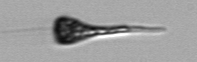
Label: Euglena